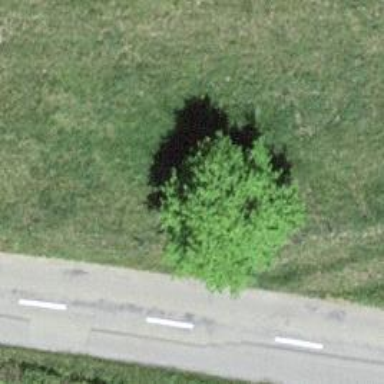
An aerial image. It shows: Deciduous broadleaved tree.